Field crop: maize
Growth stage: 2
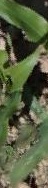
Species: maize